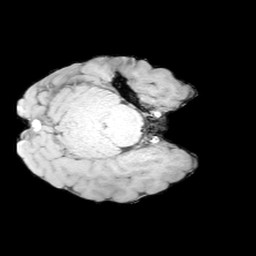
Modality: MP2RAGE
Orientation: axial